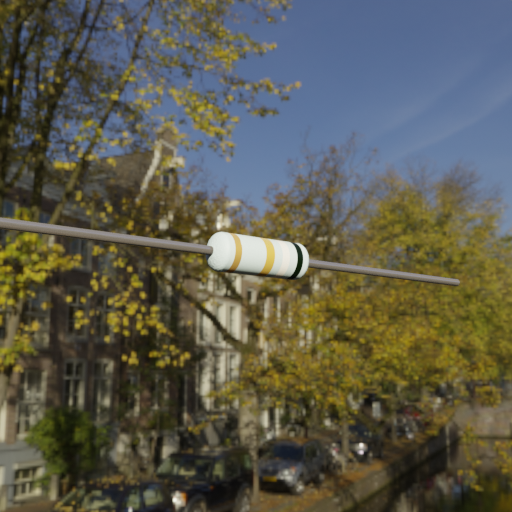
Resistor colour bands (in order): gold, gold, white, black